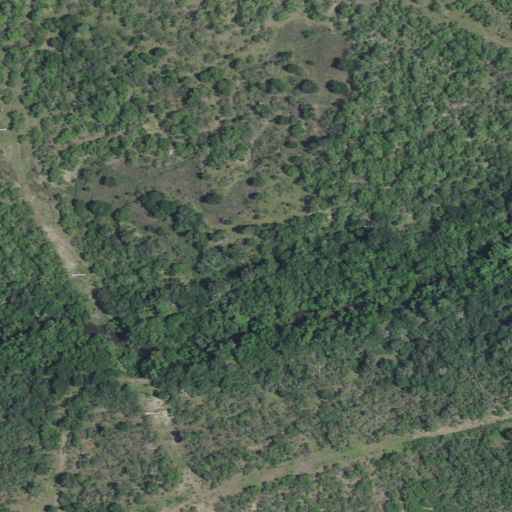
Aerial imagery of valley in Texas named Live Oak Hollow containing shrub, woody wetlands, mixed forest, pasture, and open development